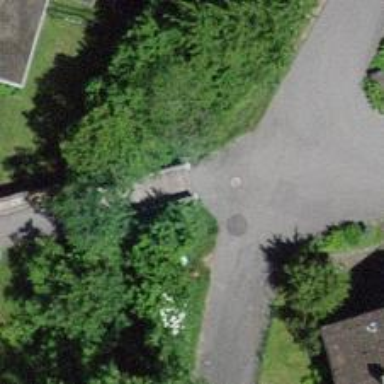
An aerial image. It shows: Path on bridge.